Question: I have a 'TabControl' bound to a 'ICollectionView' with derives from 'ObservableCollection<EditorTabViewModel>'. I think quite standard MVVM Multi-Document pattern? Anyways, 'EditorTabViewModel' has a property 'Content' that contains the string to be displayed. I find that the binding is working ...
'''
// Add 2 default tabs for a test, also set their Content property to the respective values ...
_tabs.Add(new EditorTabViewModel { Content = "Tab 1" });
_tabs.Add(new EditorTabViewModel { Content = "Tab 2" });
'''
Its values are correctly rendered
'''
<!-- DataTemplate to render EditorTabViewModels -->
<DataTemplate DataType="{x:Type vm:EditorTabViewModel}">
<me:MarkdownEditor
TextContent="{Binding Path=Content.Content, RelativeSource={RelativeSource Mode=TemplatedParent}, Mode=TwoWay}"
Options="{Binding Path=Options, RelativeSource={RelativeSource AncestorType={x:Type Window}}}" />
</DataTemplate>
'''

But when I change the value, switch tabs and return, I get the string set in the constructor again ... shown in <URL>
The <URL>
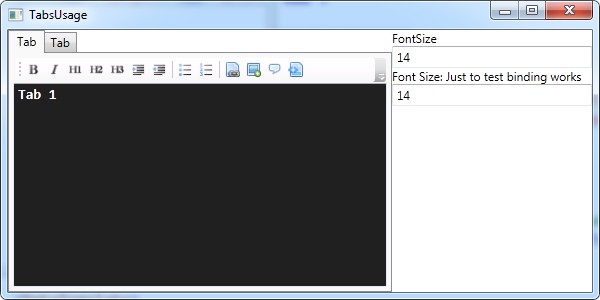
Answer: Change the UpdateSourceTrigger to PropertyChanged for the TextBox "txtEditor" in MarkdownEditor.xaml. Default UpdateSourceTrigger value for a TextBox is LostFocus and that event is never raised when changing tab. That's why it reverts back to the previous value
'''
<TextBox Grid.Row="1" x:Name="txtEditor" AcceptsReturn="True"
Text="{Binding TextContent, UpdateSourceTrigger=PropertyChanged}"
FontFamily="{Binding Path=Options.FontFamily}"
FontSize="{Binding Path=Options.FontSize}"
FontWeight="{Binding Path=Options.FontWeight}"
Background="{Binding Path=Options.Background}"
Foreground="{Binding Path=Options.Foreground}" />
'''